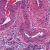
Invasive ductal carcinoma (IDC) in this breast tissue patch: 1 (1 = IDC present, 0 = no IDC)